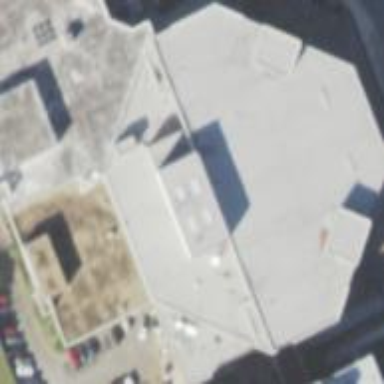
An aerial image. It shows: College building with flat roof.